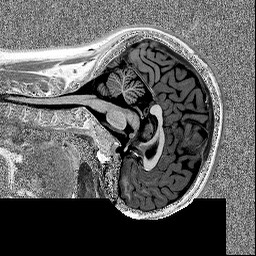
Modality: MP2RAGE
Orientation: sagittal
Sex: female